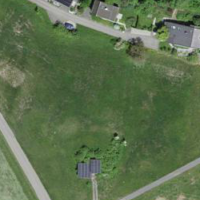
EUNIS habitat code: 24
Species observed at this site:
Euphorbia cyparissias
Lotus corniculatus
Equisetum telmateia